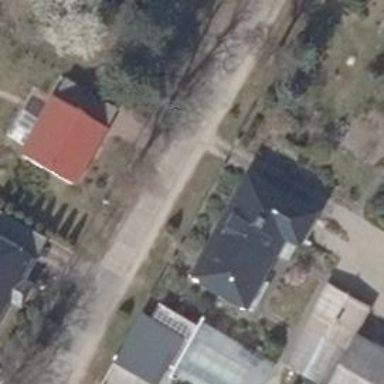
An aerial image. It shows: Simple and straightforward house.